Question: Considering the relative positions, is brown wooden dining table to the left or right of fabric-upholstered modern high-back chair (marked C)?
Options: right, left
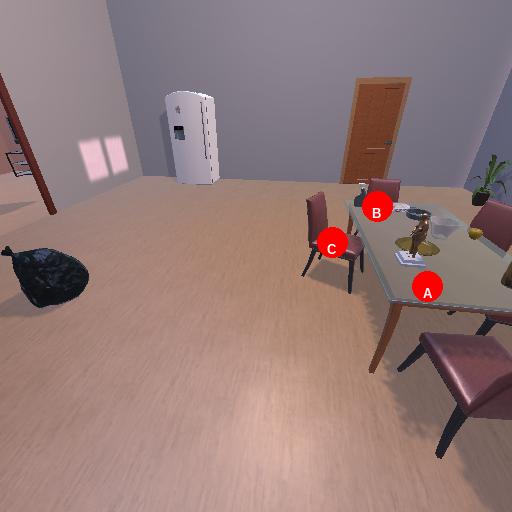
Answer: right